Aerial crown-view tile of a tropical tree (Barro Colorado Island, Panama), acquired 20250124:
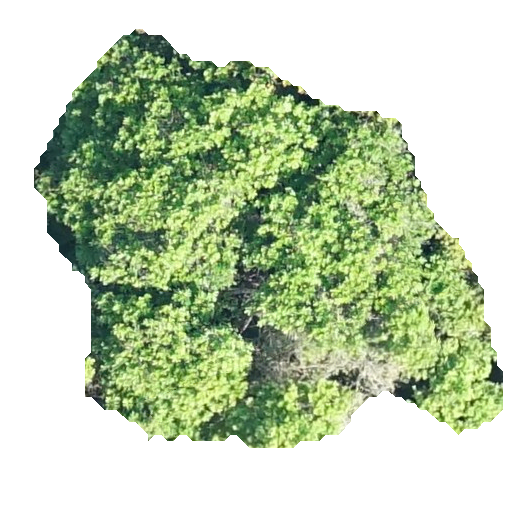
Species: Anacardium excelsum
GBIF accepted scientific name: Anacardium excelsum
Crown area: 199.325 m²